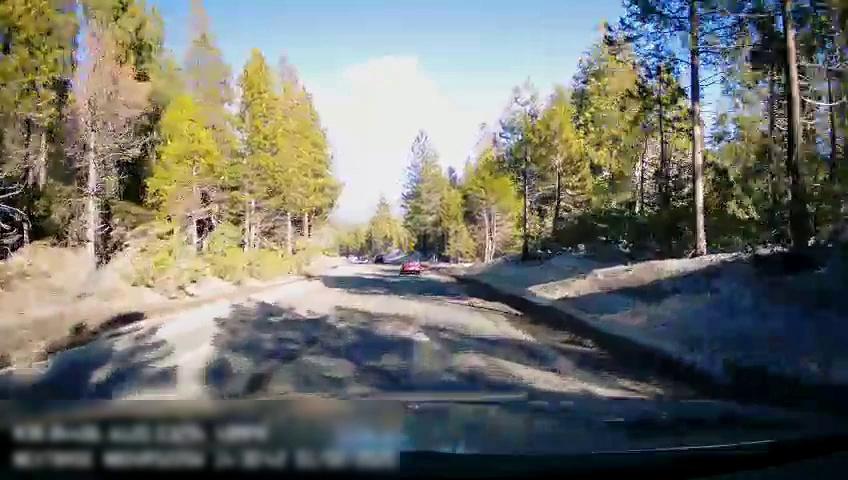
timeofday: Day
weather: Sunny
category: Drivable Space
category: Vehicles | Car
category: Vehicles | SUV
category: Vehicles | Car